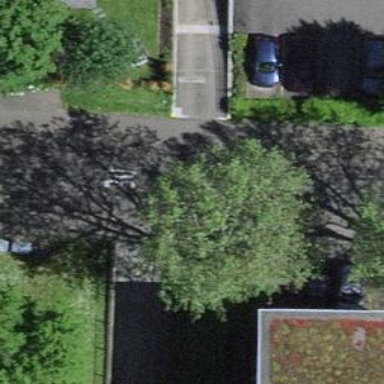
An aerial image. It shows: Residential road with asphalt surface and sidewalks on both sides.